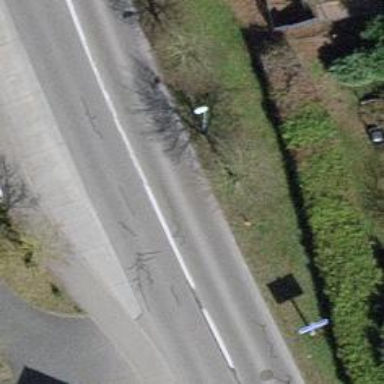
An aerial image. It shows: Bus stop equipped with public transport stop position.